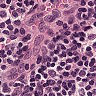
Metastatic tissue present: no